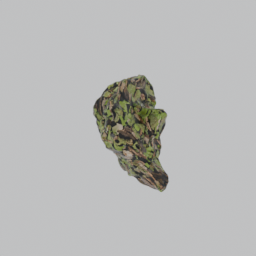
Label: nature